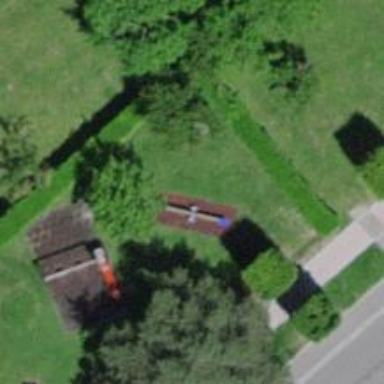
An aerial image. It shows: Bench.